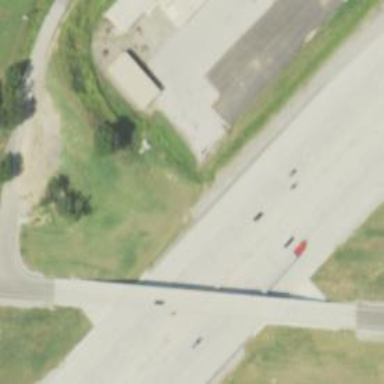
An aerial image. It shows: Unclassified road on bridge.